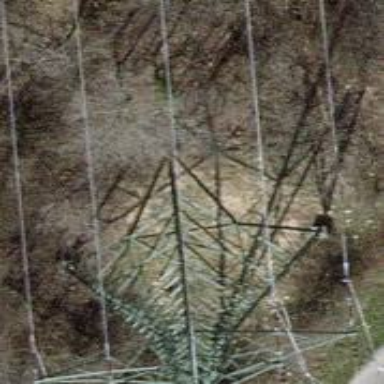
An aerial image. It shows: Towering power structure.